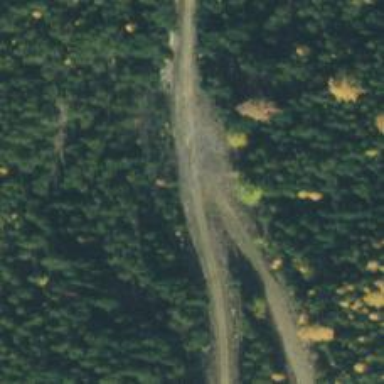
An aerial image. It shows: Track with grade 2 tracktype.